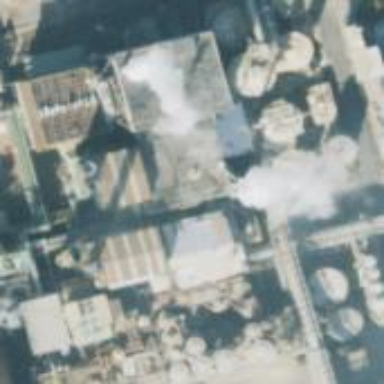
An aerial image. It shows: Power plant.